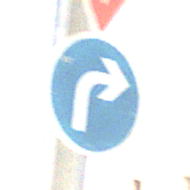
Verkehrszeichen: VorgeschriebeneFahrtrichtungRechts
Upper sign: VorfahrtGewaehren
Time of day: MorningAfternoon
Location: Roofed (Suburban)
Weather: PartlyCloudy
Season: Winter
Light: Natural